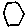
Label: hexagon